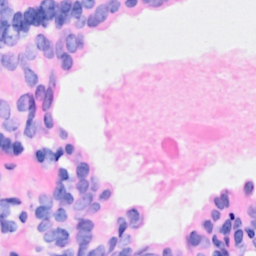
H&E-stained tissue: Breast